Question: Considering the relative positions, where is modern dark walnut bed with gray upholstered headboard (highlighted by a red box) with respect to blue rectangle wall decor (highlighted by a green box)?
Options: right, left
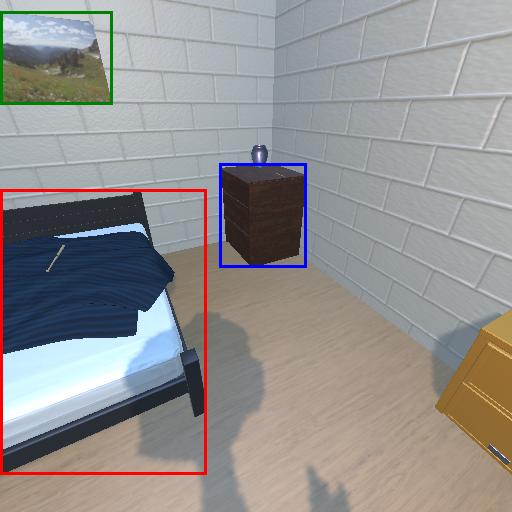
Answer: right